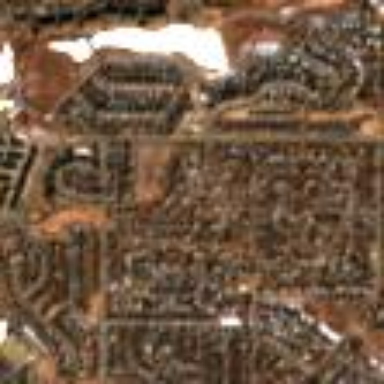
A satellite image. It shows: Single-family residential area.